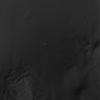
Label: not_dusty